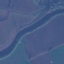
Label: River